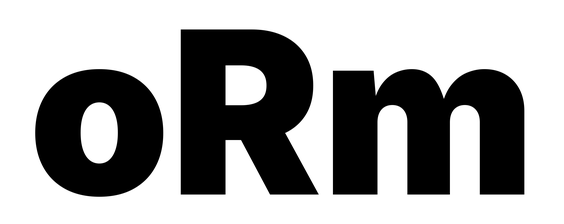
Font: Inter_Black